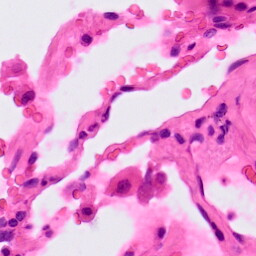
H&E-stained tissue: Lung